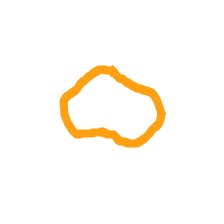
Shape: circle